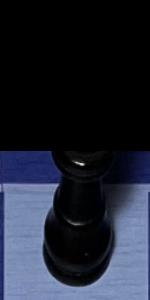
Label: King_Black